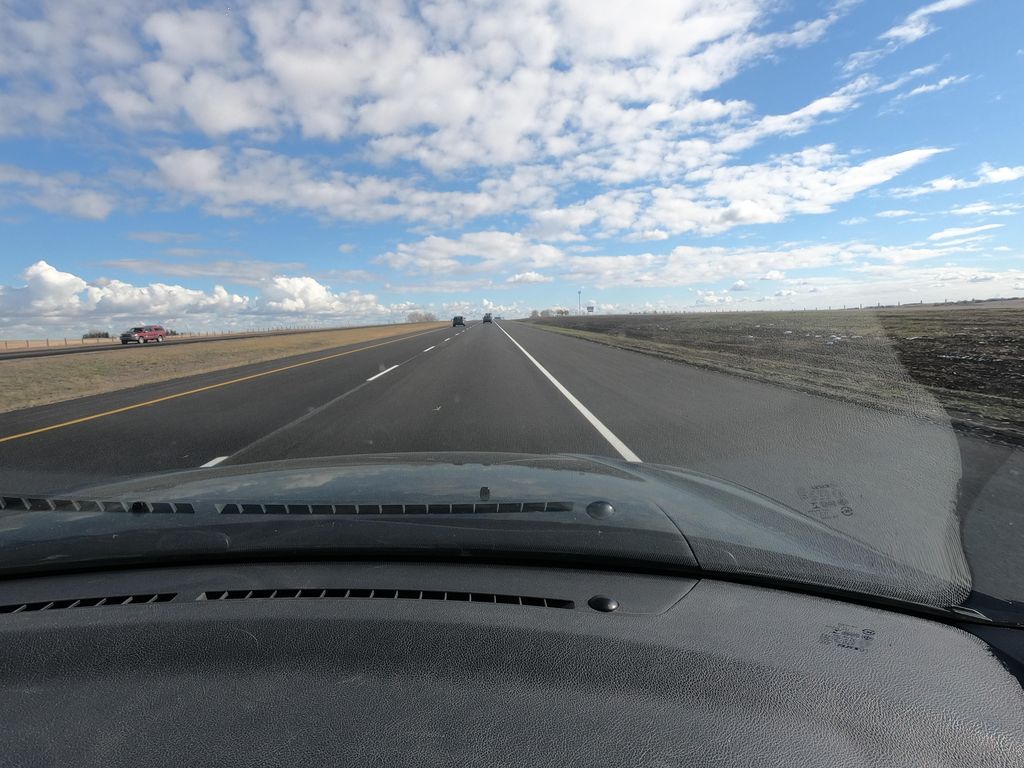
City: calgary